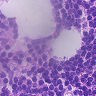
Metastatic tissue present: no